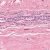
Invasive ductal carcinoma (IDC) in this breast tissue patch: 0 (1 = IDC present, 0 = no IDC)